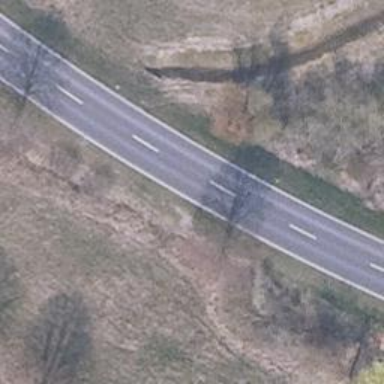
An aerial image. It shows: Primary road with asphalt surface.